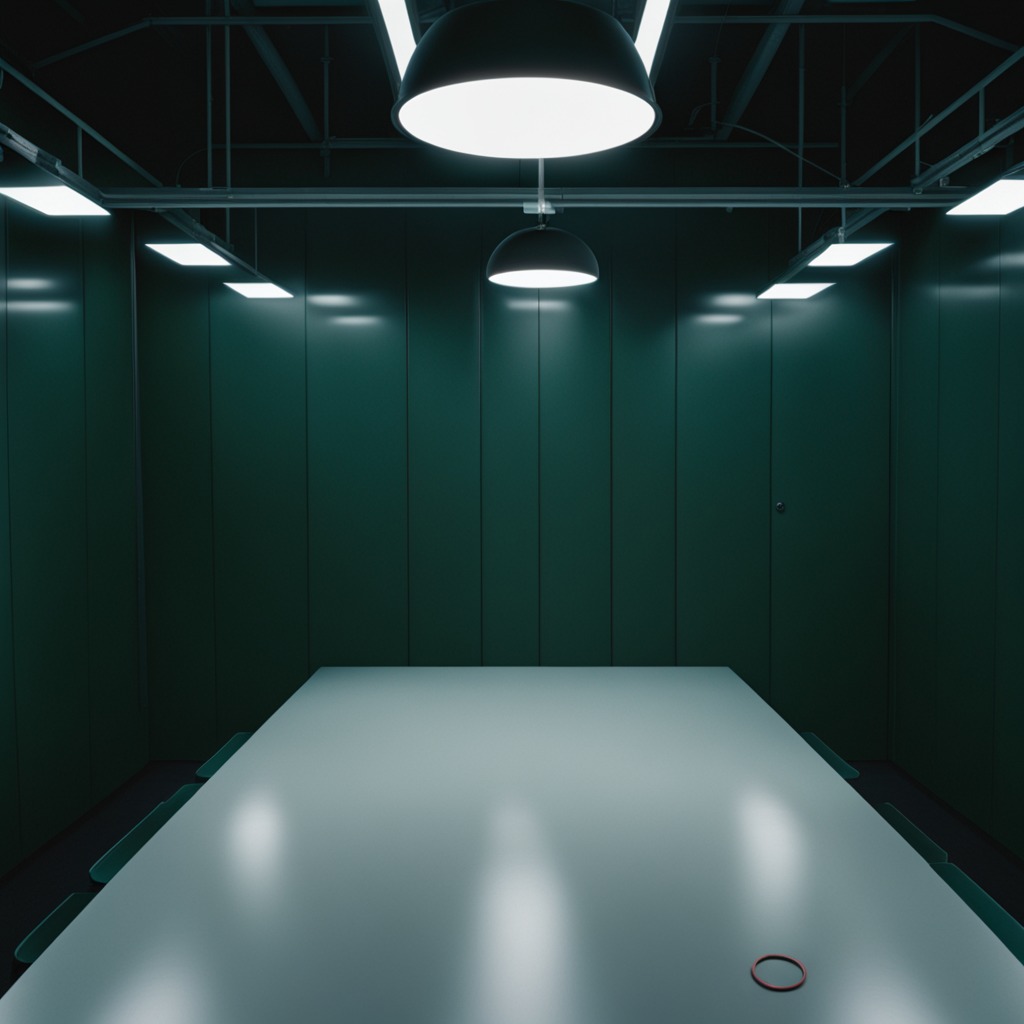
A rubber O-ring is lying on the clean empty table in a railway signal maintenance room lit by harsh overhead fluorescents photorealistic surface textures crisp shadows high dynamic range